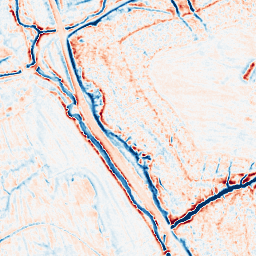
Category: edge_preserving
Decomposition family: anisotropic_diffusion
Decomposition parameters: iterations: 50
kappa: 50
gamma: 0.05
Upsampling method: bilinear
Upsampling parameters: scale: 2
Upsampling scale: 2